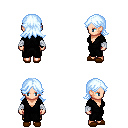
a pixel art fantasy rpg character, female body template, human, light skin, gray robe, gold greaves, white cyan loose hair, white cloth bandages, brown slippers, four views (front, back, left, right), 2x2 character sprite sheet, small pixel art, hard edges, no anti-aliasing